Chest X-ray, PA view. Patient: 72 years old, sex F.
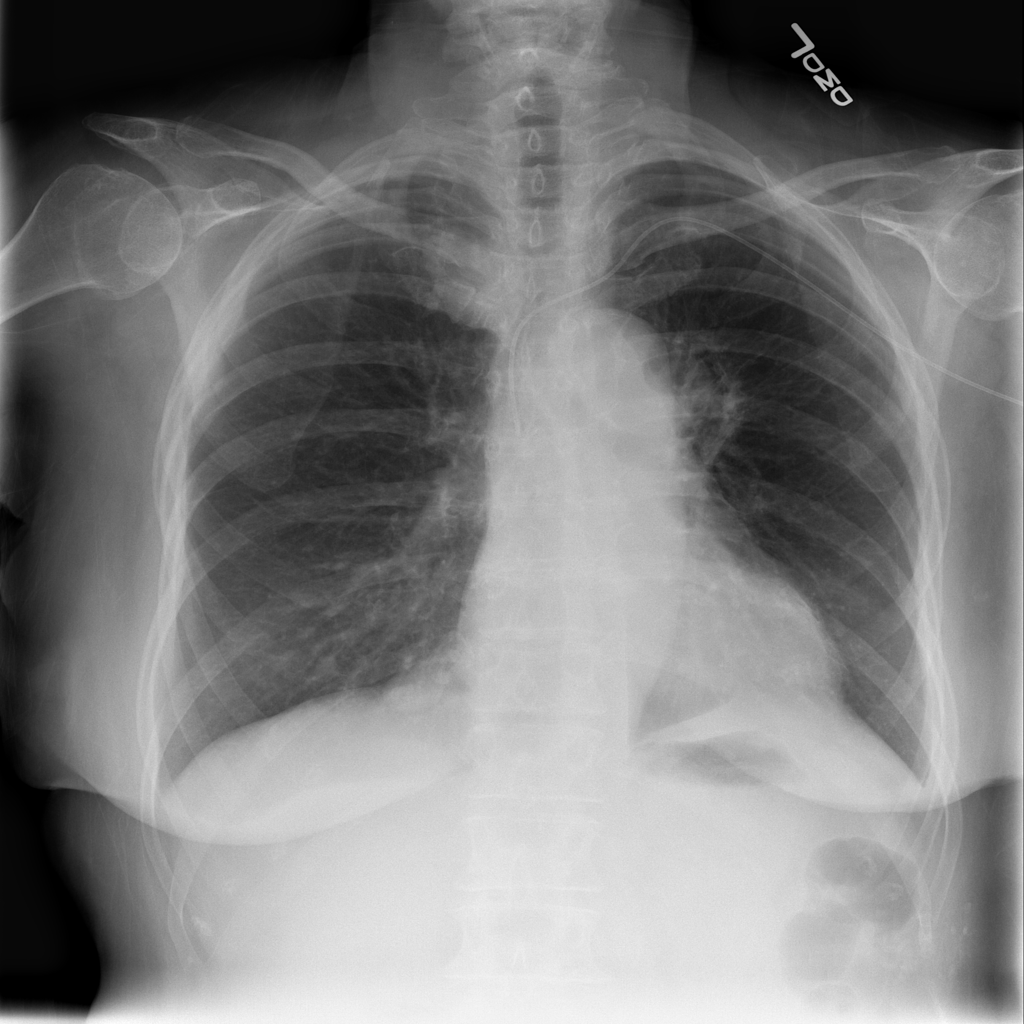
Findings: Nodule